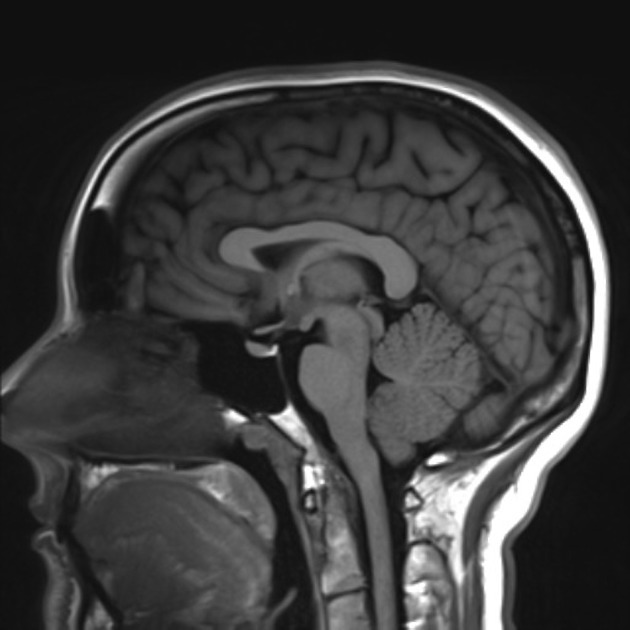
Label: notumor